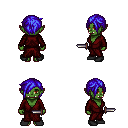
a pixel art fantasy rpg character, female body template, orc, green skin, red robe, gold greaves, blue pixie cut hairstyle, black shoes, dagger, four views (front, back, left, right), 2x2 character sprite sheet, small pixel art, hard edges, no anti-aliasing